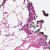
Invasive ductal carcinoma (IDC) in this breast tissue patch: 0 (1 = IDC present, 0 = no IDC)